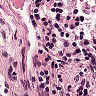
Metastatic tissue present: no